Aerial crown-view tile of a tropical tree (Barro Colorado Island, Panama), acquired 20240918:
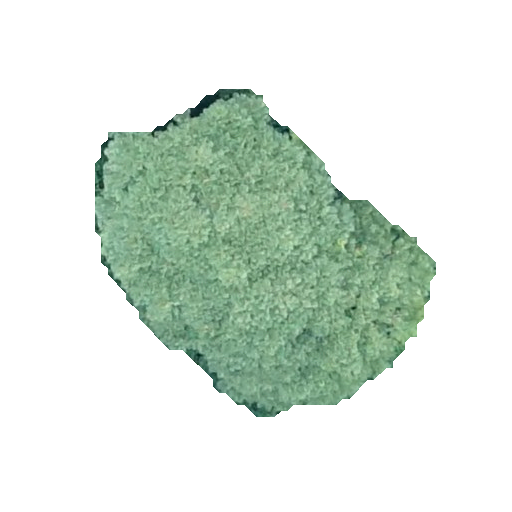
Species: Jacaranda copaia
GBIF accepted scientific name: Jacaranda copaia
Crown area: 111.792 m²